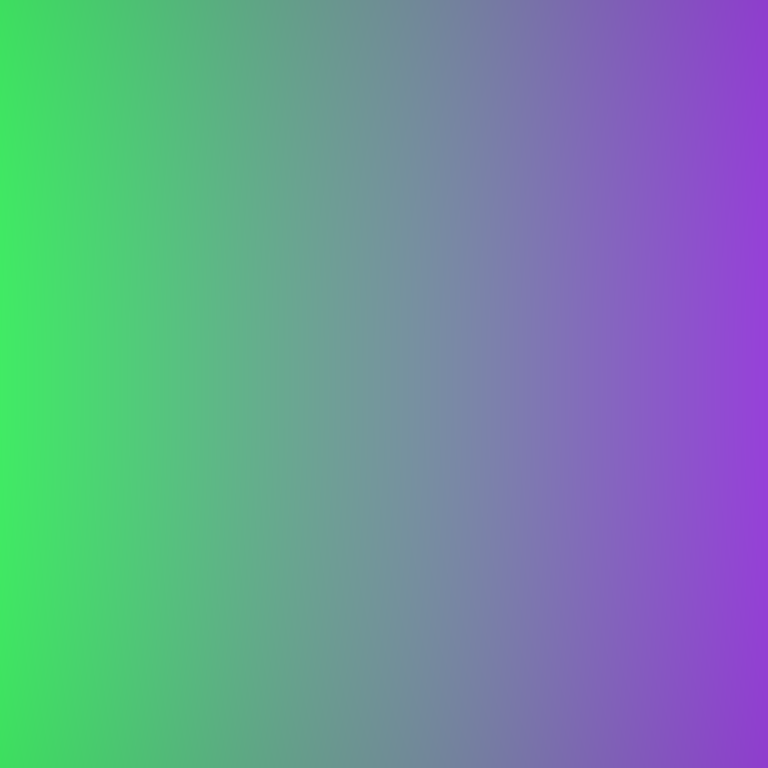
Abstract light effect, smooth gradient from vibrant green to rich purple, calm atmosphere, soft blend, no room, no furniture, no objects.